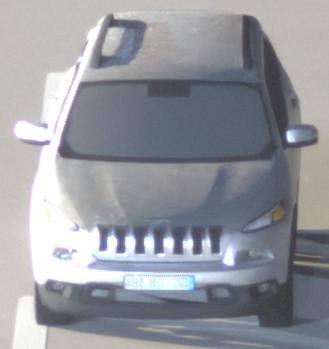
Make: Jeep
Model: Cherokee 3.2 V6 Pentastar
Detailed model: Cherokee (KL)
Model produced from: 2014/07
Model produced until: 2015/07
Doors: 5
Color: white
Road condition: dry road
Daytime: night
Contrast: high contrast